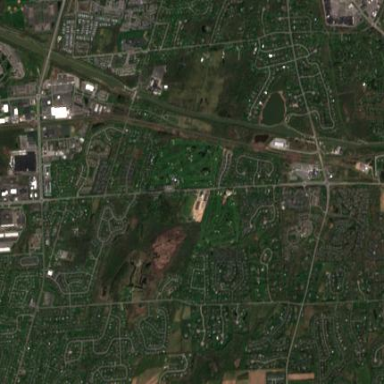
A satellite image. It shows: Golf course surrounded by greenery.